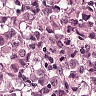
Metastatic tissue present: yes